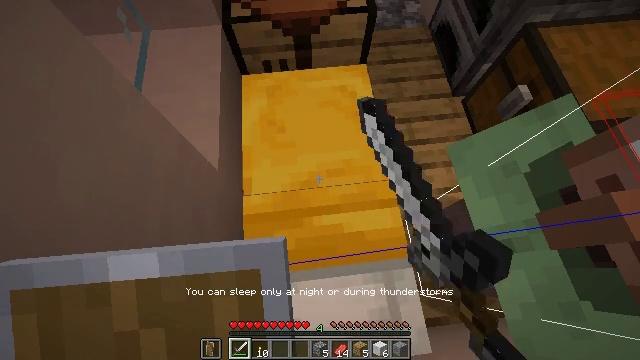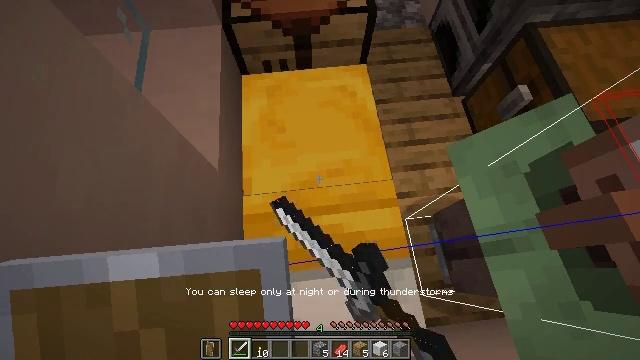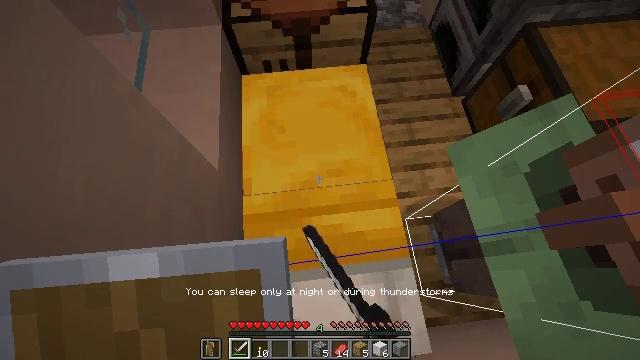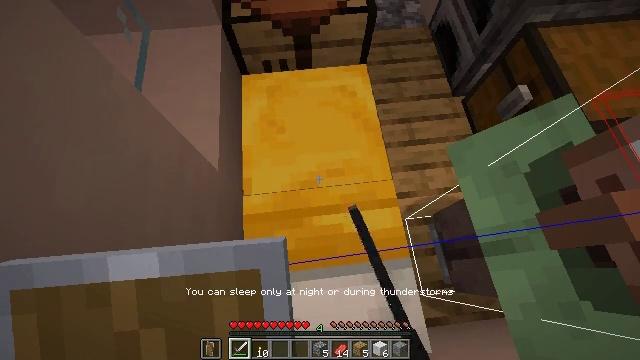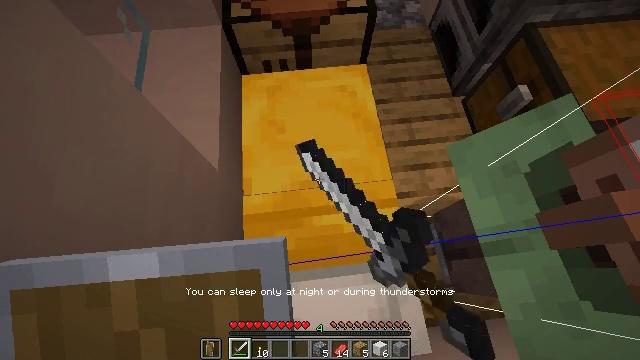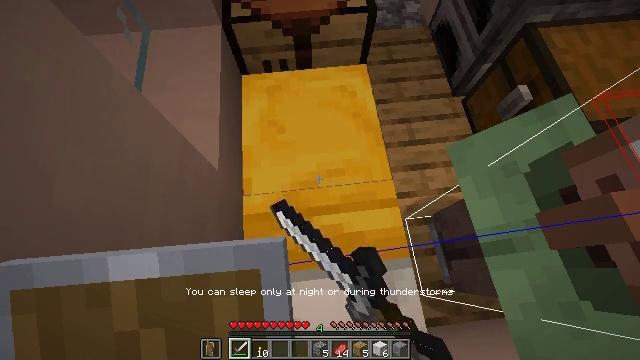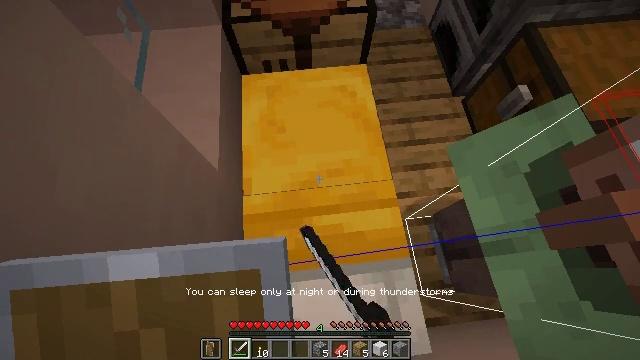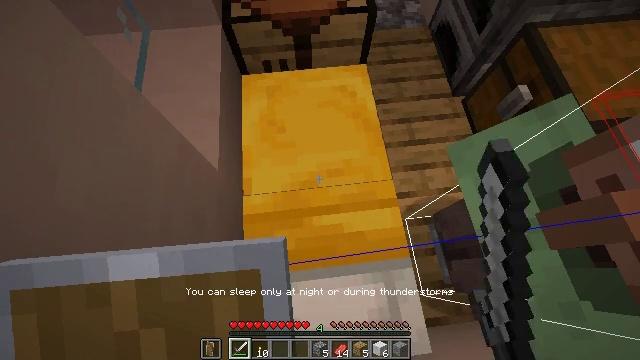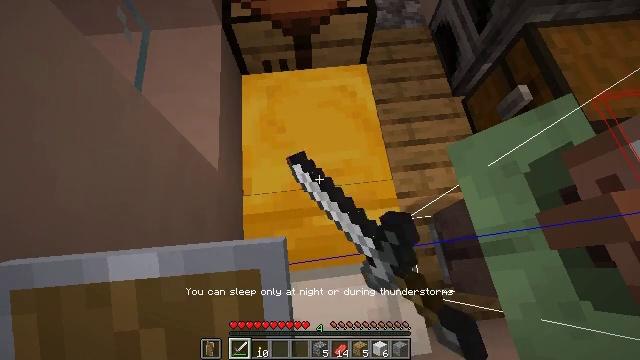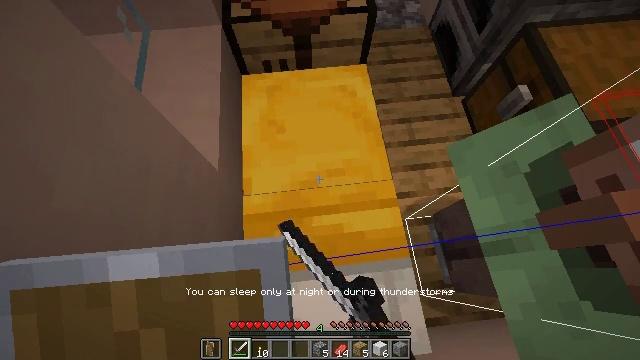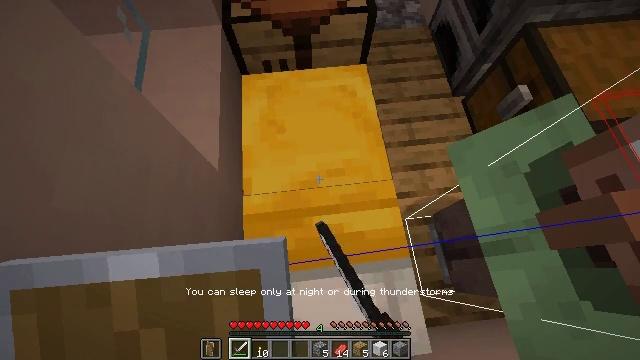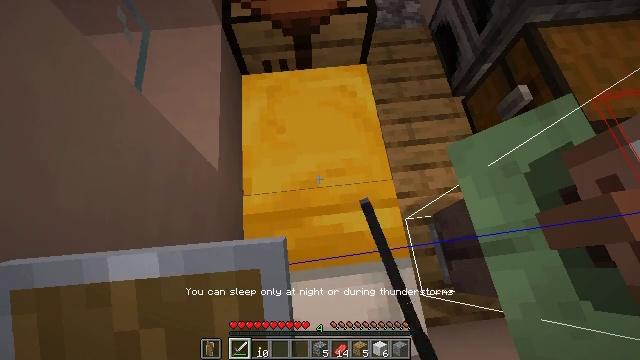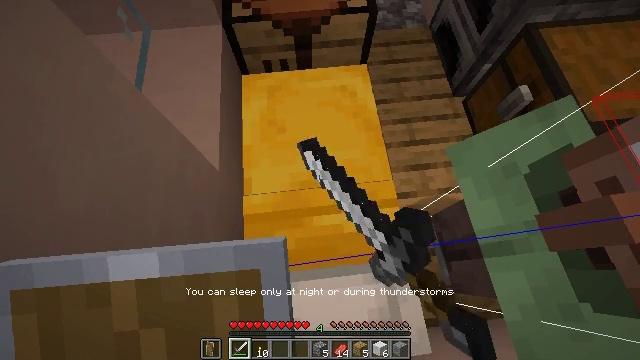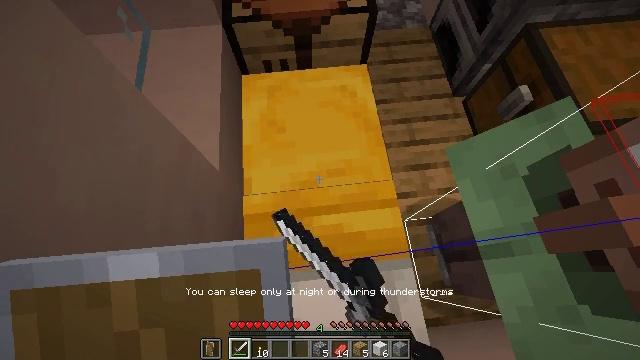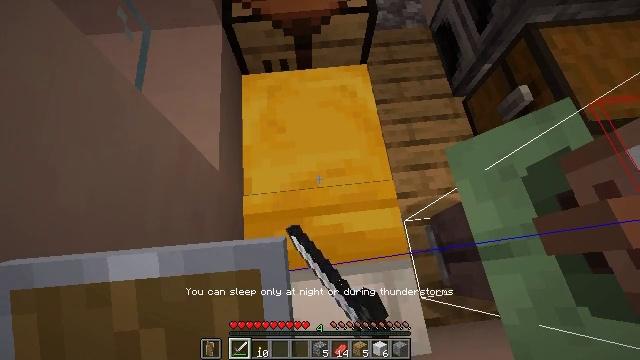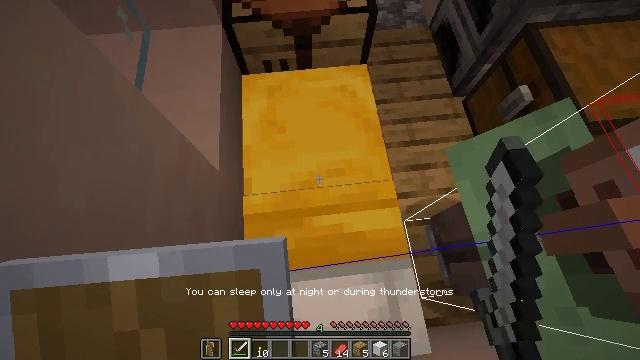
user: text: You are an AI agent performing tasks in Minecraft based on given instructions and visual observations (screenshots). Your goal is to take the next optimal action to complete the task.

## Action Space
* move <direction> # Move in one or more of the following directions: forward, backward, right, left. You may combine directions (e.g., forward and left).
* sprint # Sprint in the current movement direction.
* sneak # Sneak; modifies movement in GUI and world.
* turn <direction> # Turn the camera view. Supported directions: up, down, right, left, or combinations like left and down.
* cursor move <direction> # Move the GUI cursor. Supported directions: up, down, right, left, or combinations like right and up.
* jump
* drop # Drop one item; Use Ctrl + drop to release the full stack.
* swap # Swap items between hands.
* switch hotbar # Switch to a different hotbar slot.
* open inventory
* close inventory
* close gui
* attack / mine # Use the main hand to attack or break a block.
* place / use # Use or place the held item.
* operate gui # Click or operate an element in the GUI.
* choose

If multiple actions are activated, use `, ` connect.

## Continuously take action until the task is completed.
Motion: motion action
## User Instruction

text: Remove the oak door from its frame.
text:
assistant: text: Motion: use / place
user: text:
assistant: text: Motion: use / place
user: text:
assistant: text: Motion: use / place
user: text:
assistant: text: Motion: use / place
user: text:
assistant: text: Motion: use / place
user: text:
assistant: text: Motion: use / place
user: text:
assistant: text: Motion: use / place
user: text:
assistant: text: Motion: use / place
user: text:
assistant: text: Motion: use / place
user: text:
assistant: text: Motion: use / place
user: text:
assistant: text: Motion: use / place
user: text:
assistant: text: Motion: use / place
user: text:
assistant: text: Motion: use / place
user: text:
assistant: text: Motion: use / place
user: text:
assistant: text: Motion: use / place
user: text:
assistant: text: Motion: use / place
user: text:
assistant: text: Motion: use / place
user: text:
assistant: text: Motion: use / place
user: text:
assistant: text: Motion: use / place
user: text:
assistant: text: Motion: use / place
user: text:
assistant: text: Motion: use / place
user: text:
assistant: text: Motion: use / place
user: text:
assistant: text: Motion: use / place
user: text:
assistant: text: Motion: use / place
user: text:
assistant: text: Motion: use / place
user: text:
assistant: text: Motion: use / place
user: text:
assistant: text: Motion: use / place
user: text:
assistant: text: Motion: use / place
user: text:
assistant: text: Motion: use / place
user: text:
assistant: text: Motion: use / place